Question: I'm trying to make api in the easyway with back4app but when I make an api key using console.developer.google.com and paste it I get this error

so how will I get a working api key for android apps?
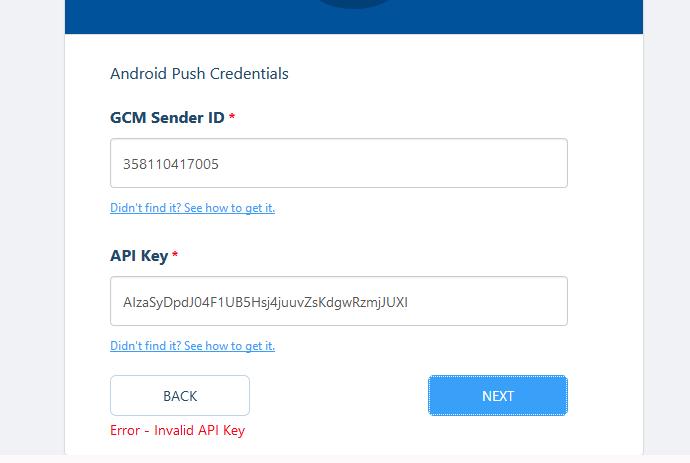
Answer: The steps are described at <URL>.
The keys to link your Firebase Project at Back4App are shown at the image below:
<URL>
Copy the Server Key and paste it at the API Key field and do the same thing with the Sender ID, copy and paste it at the GCM Sender ID field.
:)